Question: I want to draw Hexagon polygon on google map based on zip code (single lat, long). How can I get other lat long so I can pass it to polygon array based on single lat long, It would be also based on any radius e.g. 15 miles or 15 km.
Here is sample google map image.
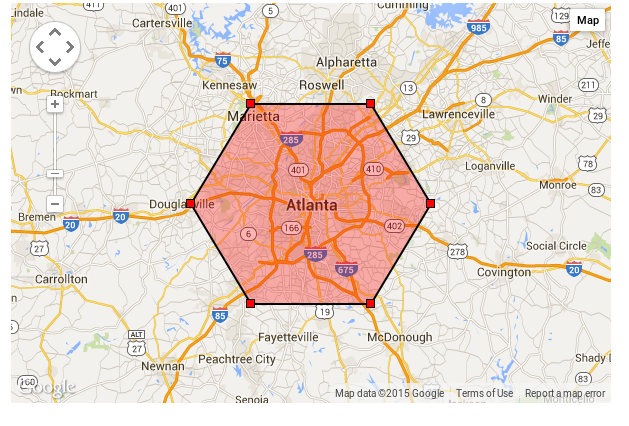
Answer: One option is to use code from Mike Williams' <URL> ported to v3.
<URL>
from his documentation for a 'RegularPoly':
> Plots a regular polygon (e.g. pentagon, square, octagon) with a specified centre, radius, number of vertices, and rotation.
Parameters
- - - - - - - -
'''
var geocoder = new google.maps.Geocoder();
var map;
function initialize() {
map = new google.maps.Map(
document.getElementById("map_canvas"), {
center: new google.maps.LatLng(37.4419, -<PHONE>),
zoom: 10,
mapTypeId: google.maps.MapTypeId.ROADMAP
});
codeAddress("Atlanta, GA");
}
function codeAddress(address) {
geocoder.geocode({
'address': address
}, function(results, status) {
if (status == google.maps.GeocoderStatus.OK) {
map.setCenter(results[0].geometry.location);
// === Hexagon ===
var point = results[0].geometry.location;
var hex1 = google.maps.Polygon.RegularPoly(point, 25000, 6, 60, "#000000", 1, 1, "#ff0000", 0.5);
hex1.setMap(map);
} else {
alert("Geocode was not successful for the following reason: " + status);
}
});
}
google.maps.event.addDomListener(window, "load", initialize);
// original code from Mike Williams' eshapes.js
// http://econym.org.uk/gmap/eshapes.htm
// ported to the Google Maps Javascript API v3
google.maps.Polygon.RegularPoly = function(point, radius, vertexCount, rotation, strokeColour, strokeWeight, Strokepacity, fillColour, fillOpacity, opts) {
rotation = rotation || 0;
var tilt = !(vertexCount & 1);
return google.maps.Polygon.Shape(point, radius, radius, radius, radius, rotation, vertexCount, strokeColour, strokeWeight, Strokepacity, fillColour, fillOpacity, opts, tilt)
}
google.maps.Polygon.Shape = function(point, r1, r2, r3, r4, rotation, vertexCount, strokeColour, strokeWeight, Strokepacity, fillColour, fillOpacity, opts, tilt) {
var rot = -rotation * Math.PI / 180;
var points = [];
var latConv = google.maps.geometry.spherical.computeDistanceBetween(point, new google.maps.LatLng(point.lat() + 0.1, point.lng())) * 10;
var lngConv = google.maps.geometry.spherical.computeDistanceBetween(point, new google.maps.LatLng(point.lat(), point.lng() + 0.1)) * 10;
var step = (360 / vertexCount) || 10;
var flop = -1;
if (tilt) {
var I1 = 180 / vertexCount;
} else {
var I1 = 0;
}
for (var i = I1; i <= 360.001 + I1; i += step) {
var r1a = flop ? r1 : r3;
var r2a = flop ? r2 : r4;
flop = -1 - flop;
var y = r1a * Math.cos(i * Math.PI / 180);
var x = r2a * Math.sin(i * Math.PI / 180);
var lng = (x * Math.cos(rot) - y * Math.sin(rot)) / lngConv;
var lat = (y * Math.cos(rot) + x * Math.sin(rot)) / latConv;
points.push(new google.maps.LatLng(point.lat() + lat, point.lng() + lng));
}
return (new google.maps.Polygon({
paths: points,
strokeColor: strokeColour,
strokeWeight: strokeWeight,
strokeOpacity: Strokepacity,
fillColor: fillColour,
fillOpacity: fillOpacity
}))
}
function EOffset(point, easting, northing) {
var latConv = google.maps.geometry.spherical.computeDistanceBetween(point, new google.maps.LatLng(point.lat() + 0.1, point.lng())) * 10;
var lngConv = google.maps.geometry.spherical.computeDistanceBetween(point, new google.maps.LatLng(point.lat(), point.lng() + 0.1)) * 10;
return new google.maps.LatLng(point.lat() + northing / latConv, point.lng() + easting / lngConv)
}
function EOffsetBearing(point, dist, bearing) {
var latConv = google.maps.geometry.spherical.computeDistanceBetween(point, new google.maps.LatLng(point.lat() + 0.1, point.lng())) * 10;
var lngConv = google.maps.geometry.spherical.computeDistanceBetween(point, new google.maps.LatLng(point.lat(), point.lng() + 0.1)) * 10;
var lat = dist * Math.cos(bearing * Math.PI / 180) / latConv;
var lng = dist * Math.sin(bearing * Math.PI / 180) / lngConv;
return new google.maps.LatLng(point.lat() + lat, point.lng() + lng)
}
'''
'''
html,
body,
#map_canvas {
height: 500px;
width: 500px;
margin: 0px;
padding: 0px
}
'''
'''
<script src="https://maps.googleapis.com/maps/api/js?libraries=geometry&key=AIzaSyCkUOdZ5y7hMm0yrcCQoCvLwzdM6M8s5qk"></script>
<div id="map_canvas" style="border: 2px solid #3872ac;"></div>
'''